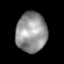
Tissue: lung
Cell type: Epithelial cells
Senescence score: 0.2398
Nuclear area (px): 1196
Mean DAPI intensity: 147.579